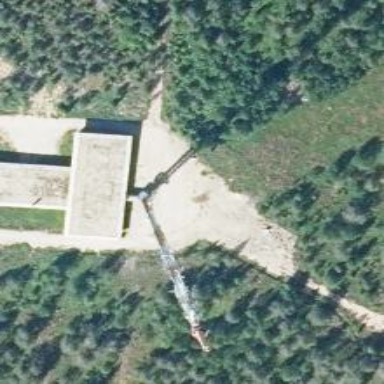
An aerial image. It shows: Communication mast tower.